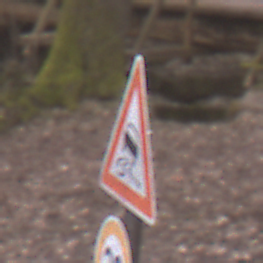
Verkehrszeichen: SchleuderOderRutschgefahr
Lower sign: Geschwindigkeit30
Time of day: MorningAfternoon
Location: Outdoor (Nature)
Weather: Overcast
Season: Autumn
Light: Natural